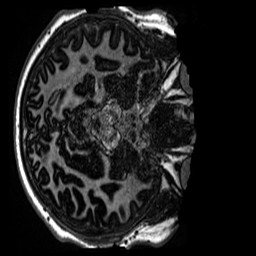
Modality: MP2RAGE
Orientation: axial
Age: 13
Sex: male
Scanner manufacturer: siemens
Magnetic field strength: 3 T
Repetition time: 4 s
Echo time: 0.00299 s